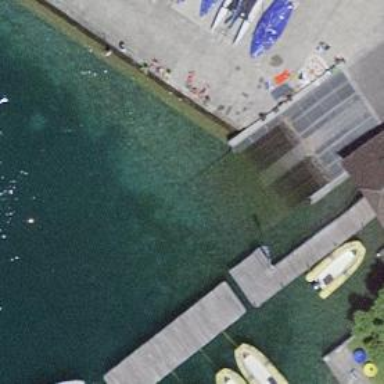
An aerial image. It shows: Slipway on leisure land.